Interaction volume radius: 10 \u00c5
Interaction volume height: 35 \u00c5
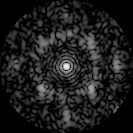
Disorder parameter: 0.6458